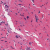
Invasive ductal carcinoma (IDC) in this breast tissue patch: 0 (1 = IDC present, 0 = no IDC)